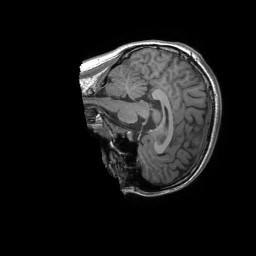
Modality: T1w
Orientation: sagittal
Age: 31
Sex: female